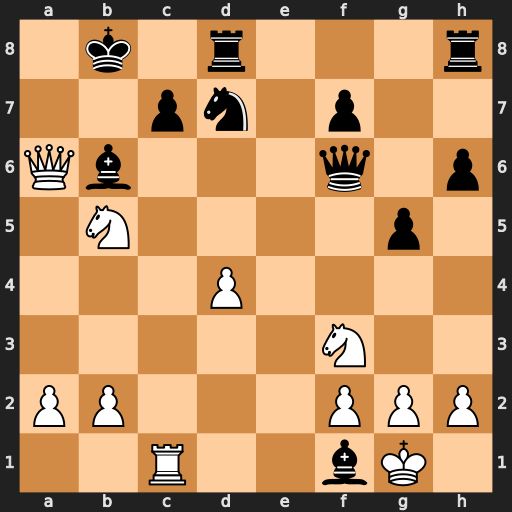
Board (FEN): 1k1r3r/2pn1p2/Qb3q1p/1N4p1/3P4/5N2/PP3PPP/2R2bK1
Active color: w
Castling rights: -
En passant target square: -
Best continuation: Rxc7 Qc6 Rxc6